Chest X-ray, PA view. Patient: 83 years old, sex F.
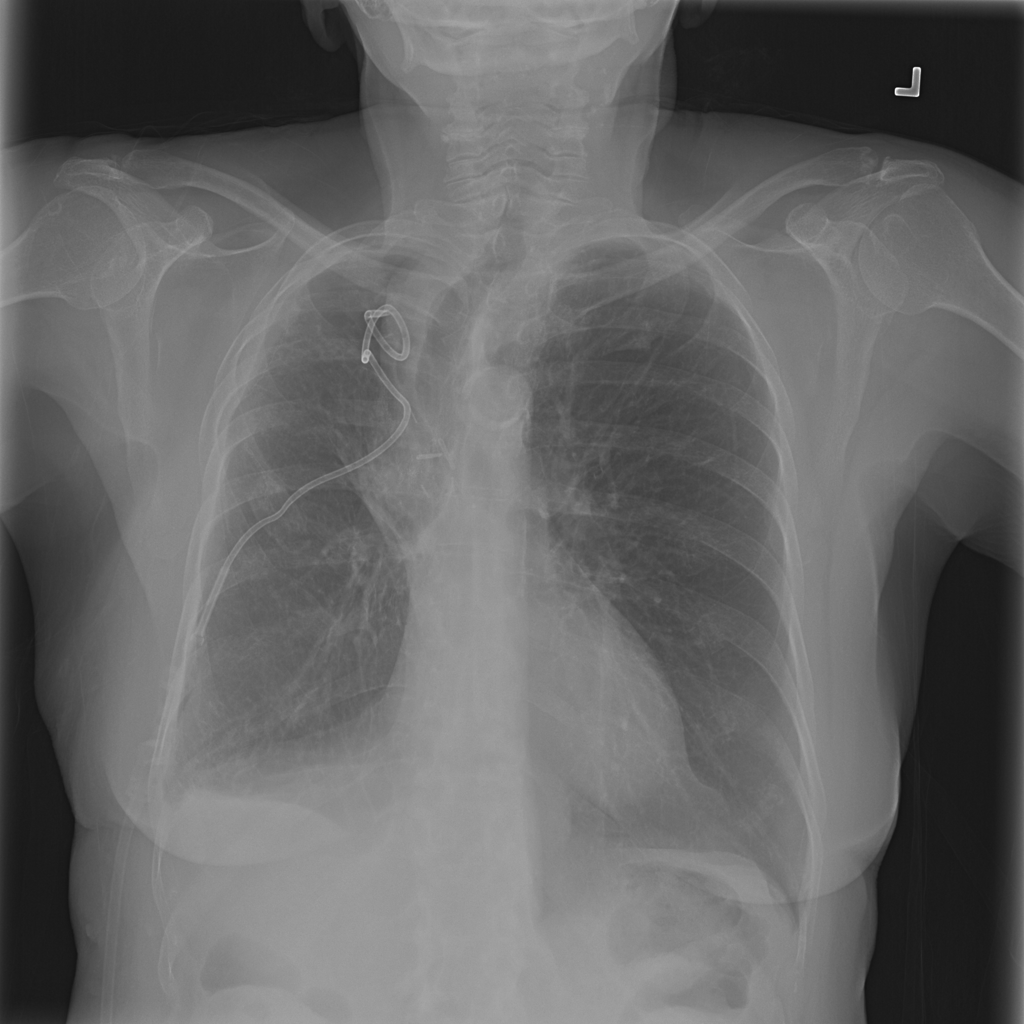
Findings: Pneumothorax